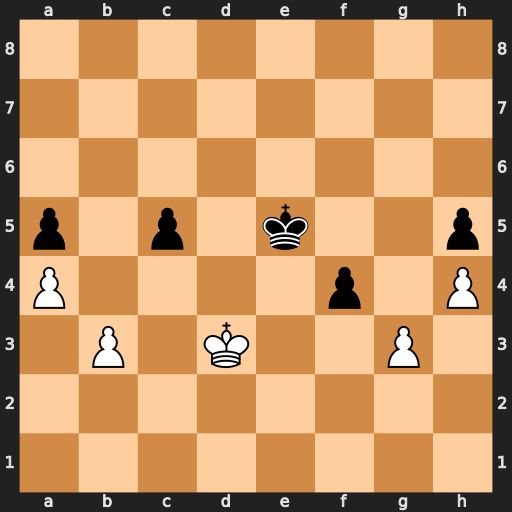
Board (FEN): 8/8/8/p1p1k2p/P4p1P/1P1K2P1/8/8
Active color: w
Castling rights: -
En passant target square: -
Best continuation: gxf4+ Kxf4 Kc4 Kg4 Kxc5